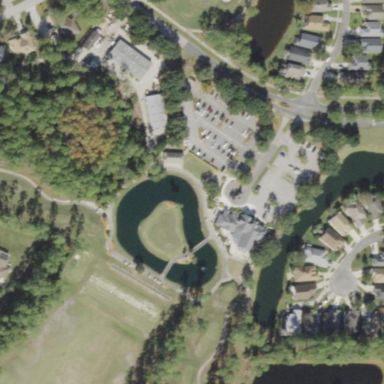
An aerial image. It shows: Pathway for golfing.